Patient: sex M, age 68
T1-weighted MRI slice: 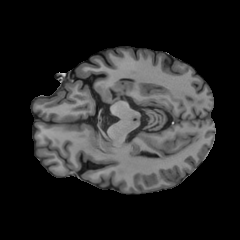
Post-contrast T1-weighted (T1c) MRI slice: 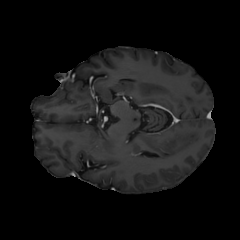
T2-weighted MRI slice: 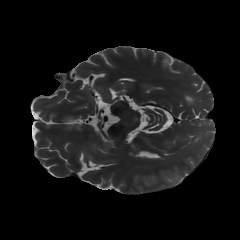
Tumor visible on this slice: no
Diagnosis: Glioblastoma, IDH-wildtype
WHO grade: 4